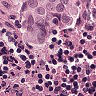
Metastatic tissue present: yes